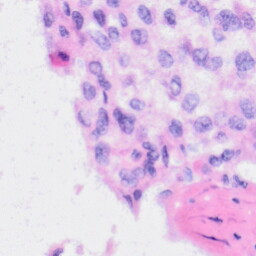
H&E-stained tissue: Liver